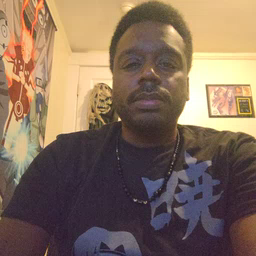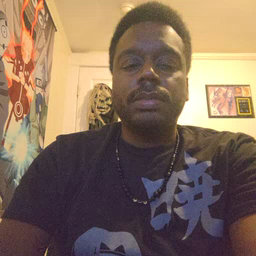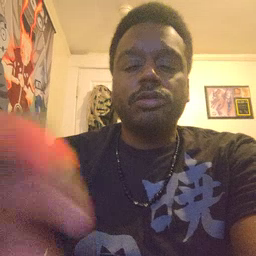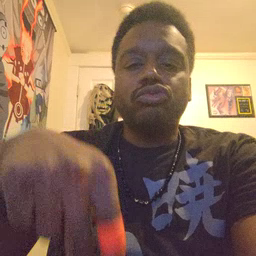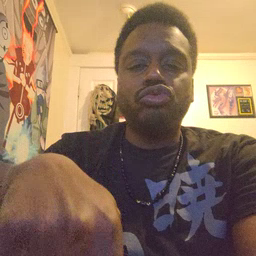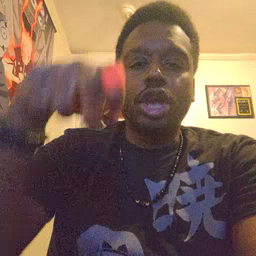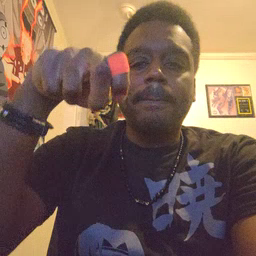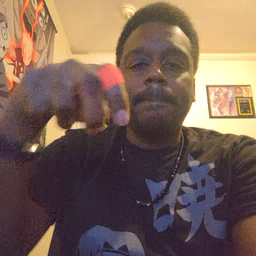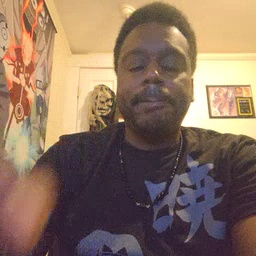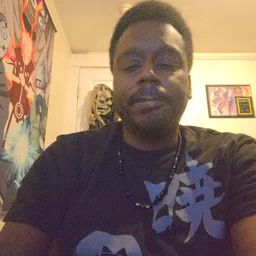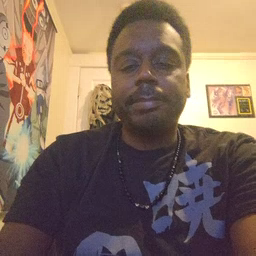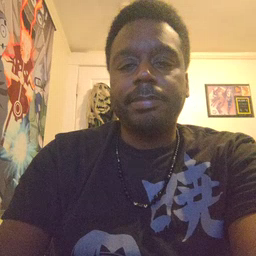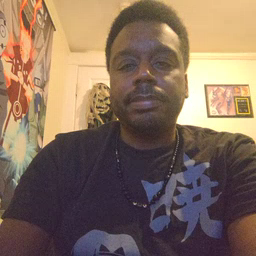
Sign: jump